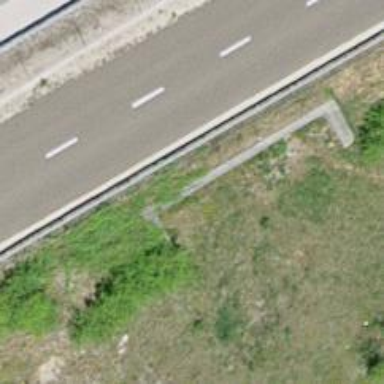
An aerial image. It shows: Ground-level path that goes through tunnel.